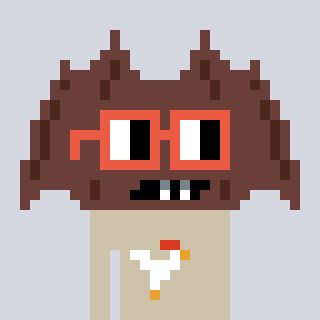
a pixel art character with square orange glasses, a bat-shaped head and a bege-colored body on a cool background